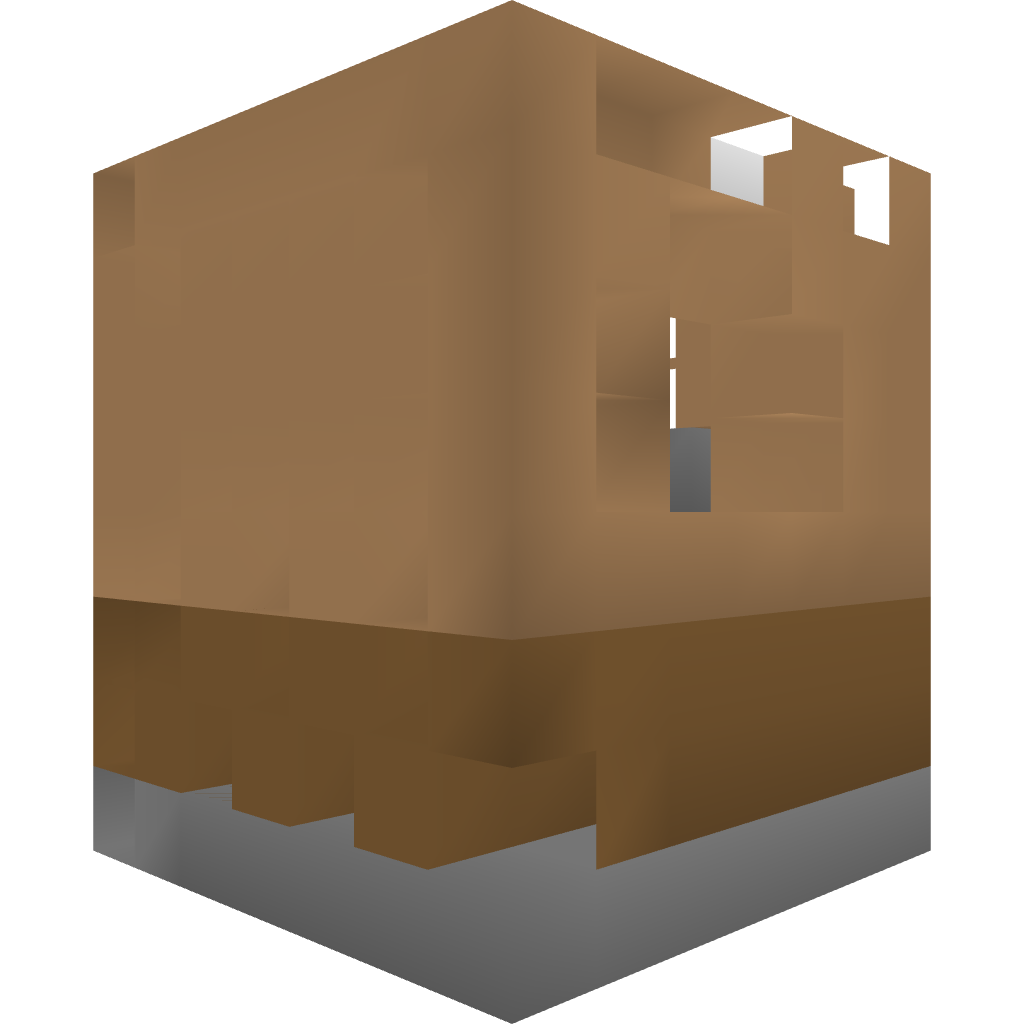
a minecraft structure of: House with storage wooden cube no roof 30% earth